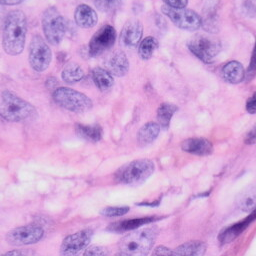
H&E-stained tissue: Skin